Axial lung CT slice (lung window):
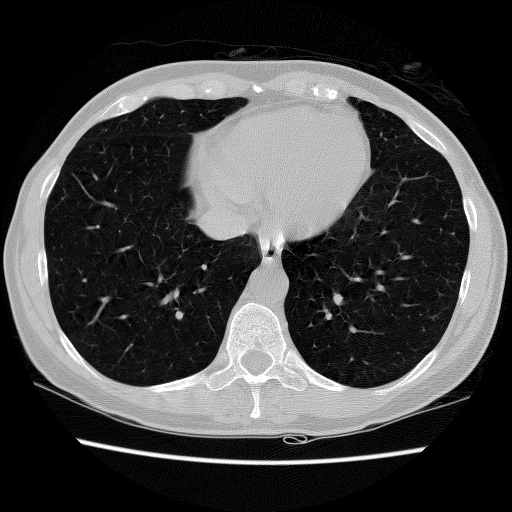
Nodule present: no